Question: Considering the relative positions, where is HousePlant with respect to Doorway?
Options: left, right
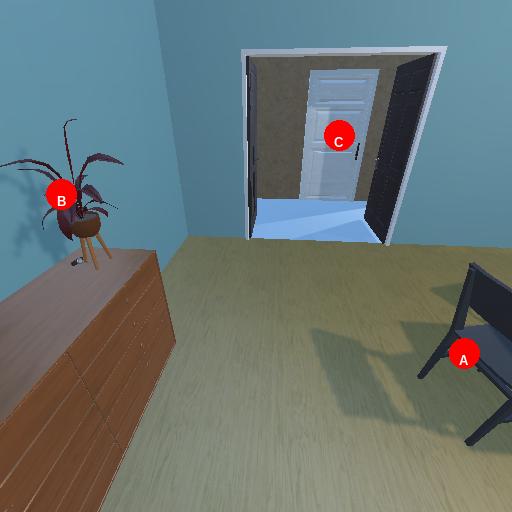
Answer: left